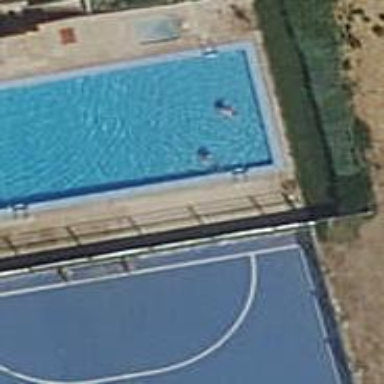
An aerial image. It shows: Swimming pool area designated for leisure and sport.